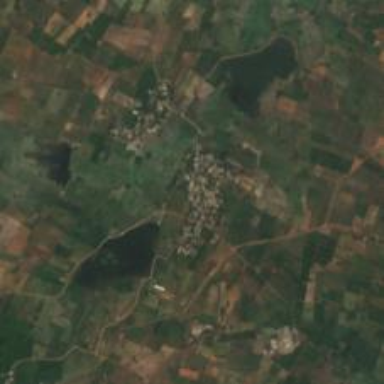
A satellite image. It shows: Village.